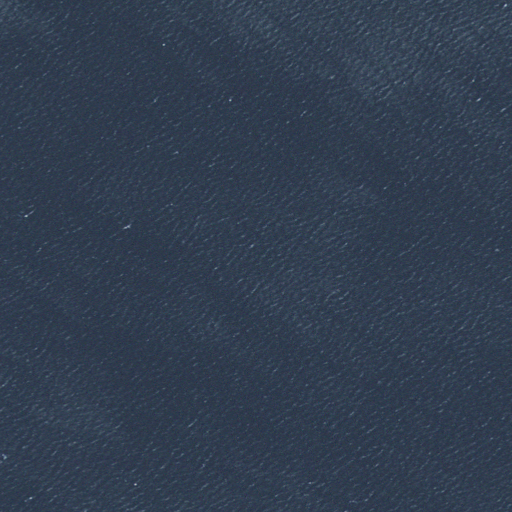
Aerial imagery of bar in Massachusetts named Outer Breakers containing only open water